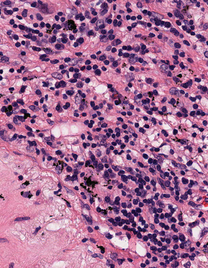
Tumor epithelial tissue: no
Tumor-associated stroma tissue: yes
Normal tissue: no